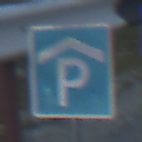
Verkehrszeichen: Parkhaus
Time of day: SunriseSunset
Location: Outdoor (RoadRail)
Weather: Clear
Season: NotSpecified
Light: Natural